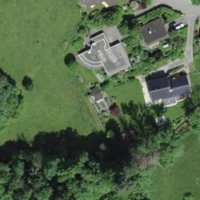
EUNIS habitat code: 24
Species observed at this site:
Juglans regia
Tanacetum vulgare
Taxus baccata
Ilex aquifolium